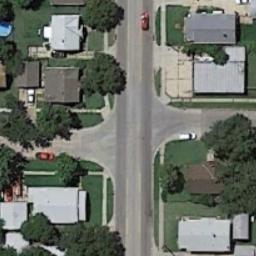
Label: intersection